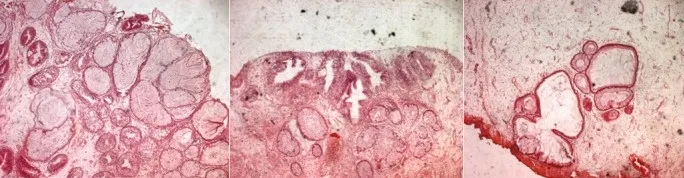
The lesions consisted of a proliferation of glands in the lamina propria, lined by columnar epithelium, with mucin production. There was no significant nuclear hyperchromasia, pleomorphism. (H-E x 40).
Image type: pathology (h&e)